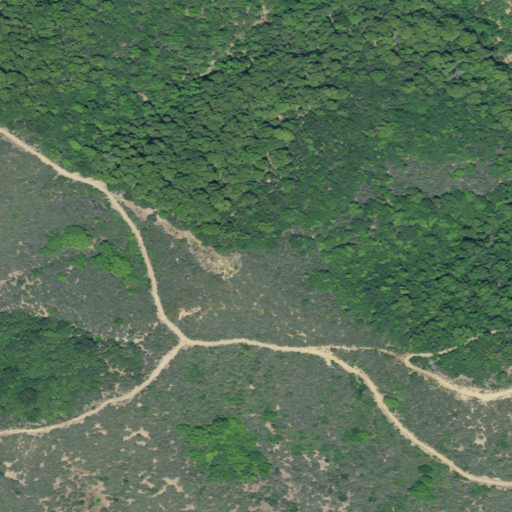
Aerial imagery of mountain in California named Griner Peak containing shrub, evergreen forest, mixed forest, and deciduous forest